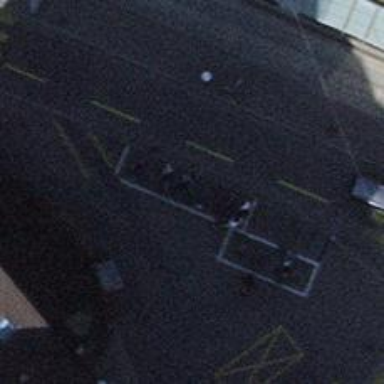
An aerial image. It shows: Bicycle parking area with stands.